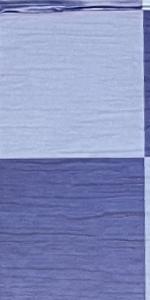
Label: Empty